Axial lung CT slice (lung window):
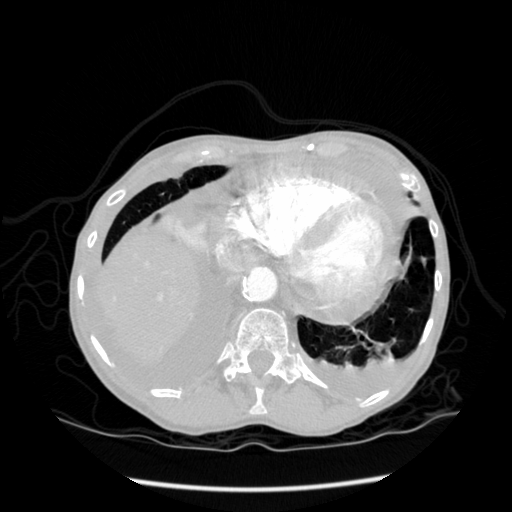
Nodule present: yes
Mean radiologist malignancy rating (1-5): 1